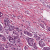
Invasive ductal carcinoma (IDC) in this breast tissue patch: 1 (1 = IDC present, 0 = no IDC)